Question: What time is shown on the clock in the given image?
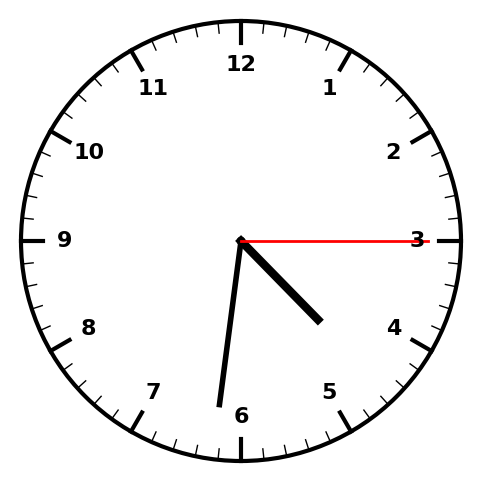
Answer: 04:31:15